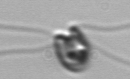
Label: flagellate_morphotype1